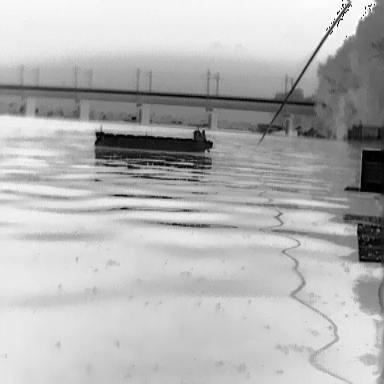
There is a liner in the infrared image.